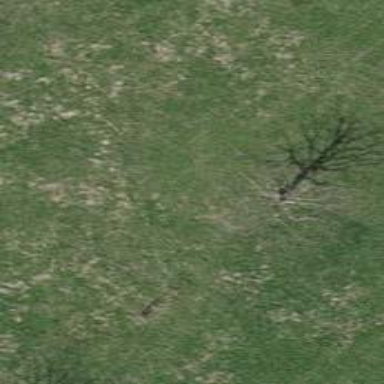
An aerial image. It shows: Beautiful tree in nature.